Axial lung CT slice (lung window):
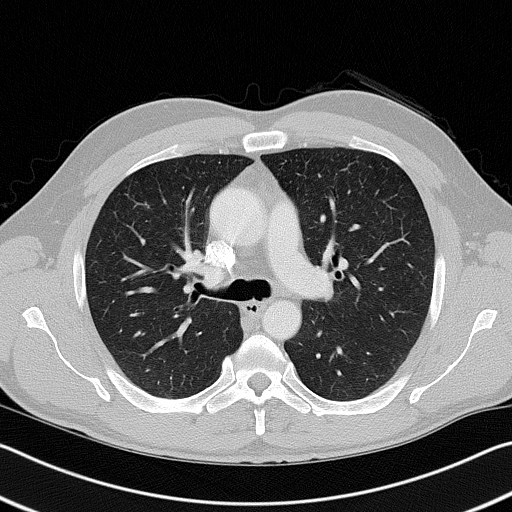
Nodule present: no